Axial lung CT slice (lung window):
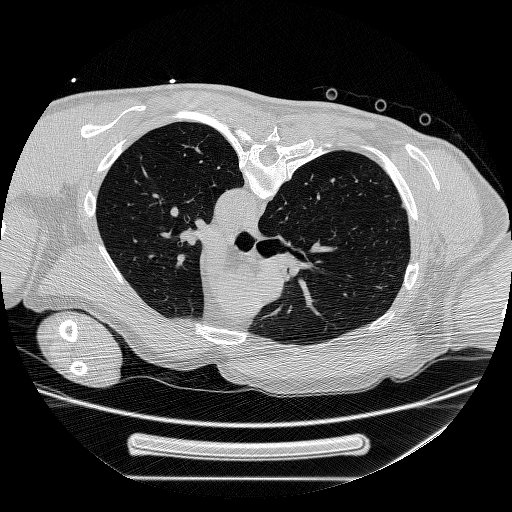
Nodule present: no